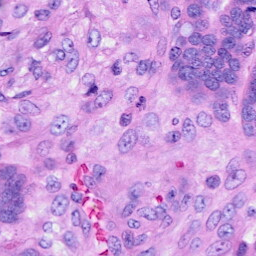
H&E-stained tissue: Ovarian